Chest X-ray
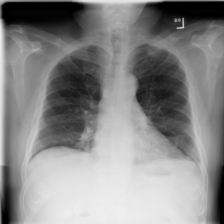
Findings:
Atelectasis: negative
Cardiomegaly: negative
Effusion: negative
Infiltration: negative
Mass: negative
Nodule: negative
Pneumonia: negative
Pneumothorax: negative
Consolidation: negative
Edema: negative
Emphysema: negative
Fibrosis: negative
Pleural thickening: negative
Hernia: negative